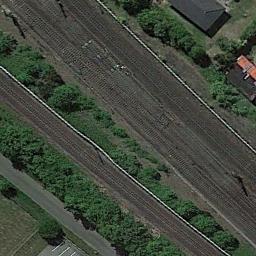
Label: railway